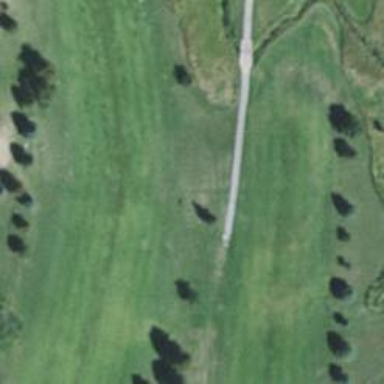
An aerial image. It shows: Path for both roads and golfers.